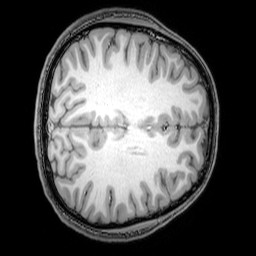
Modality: T1w
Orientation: axial
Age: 23
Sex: male
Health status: healthy
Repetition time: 0.081 s
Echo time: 0.037 s